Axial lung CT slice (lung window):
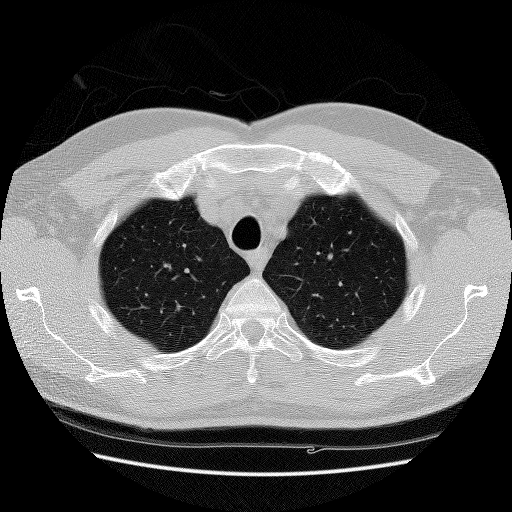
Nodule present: no